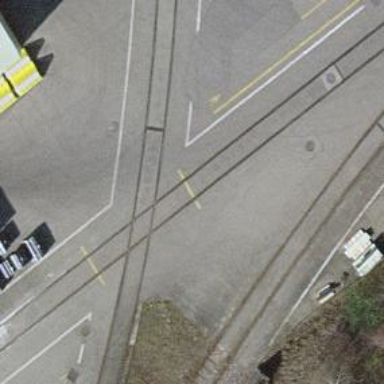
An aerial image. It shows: Railway crossing.